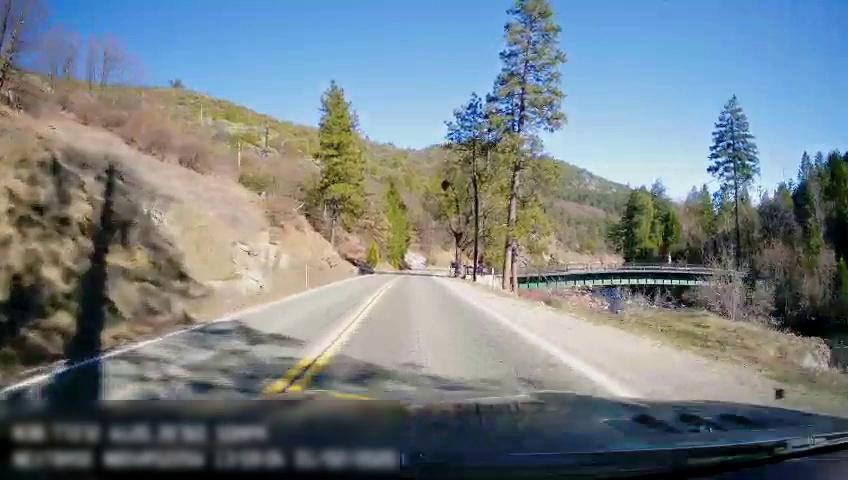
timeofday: Day
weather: Sunny
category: Drivable Space
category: Drivable Space
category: Lanes | Opposite Lane
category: Lanes | Current Lane
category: Lanes | Opposite Lane
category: Lanes | Current Lane